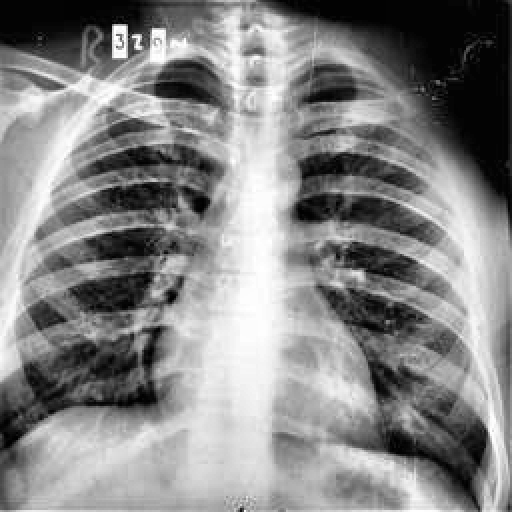
Finding: TUBERCULOSIS